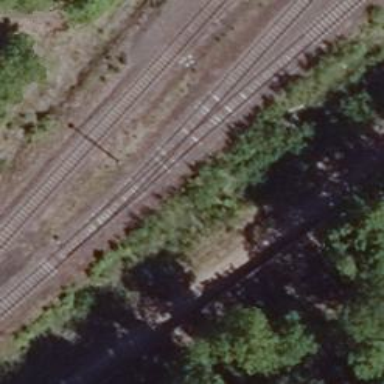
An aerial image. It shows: Railway switch.